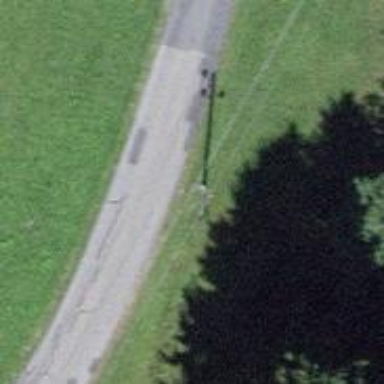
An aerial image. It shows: Utility pole in the area.